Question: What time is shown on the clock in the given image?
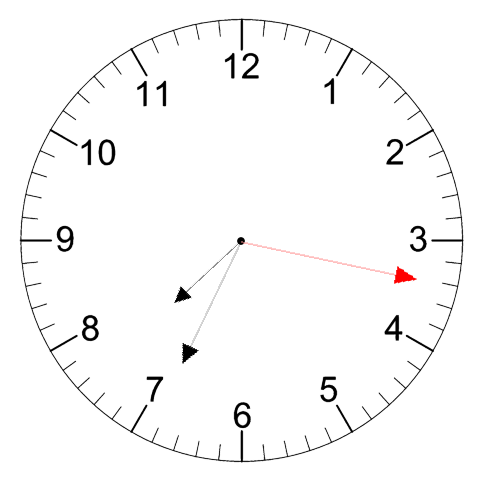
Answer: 07:34:17